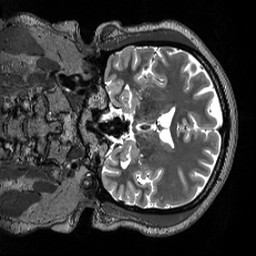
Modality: T2w
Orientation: coronal
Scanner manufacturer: siemens
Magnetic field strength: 3 T
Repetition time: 3.2 s
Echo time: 0.564 s